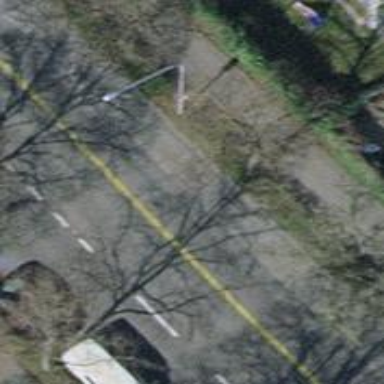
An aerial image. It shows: Avenue lined with trees.